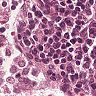
Metastatic tissue present: no